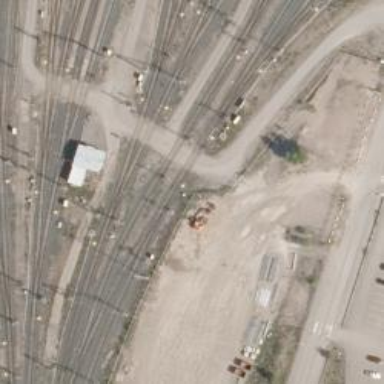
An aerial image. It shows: Railway level crossing.